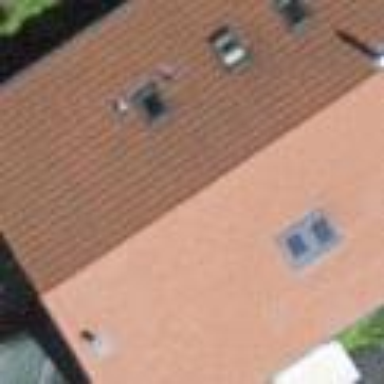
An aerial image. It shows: Simple house.